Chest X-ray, PA view. Patient: 59 years old, sex F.
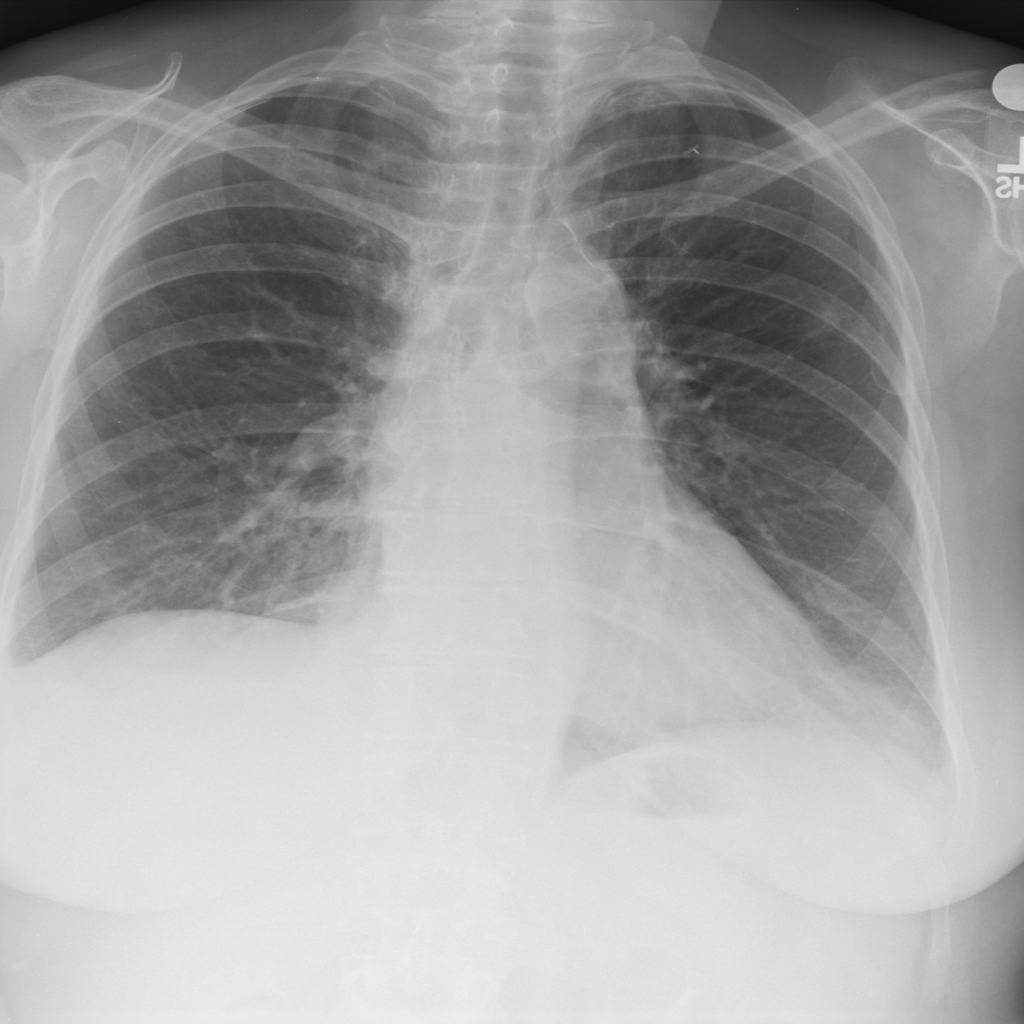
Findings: No Finding